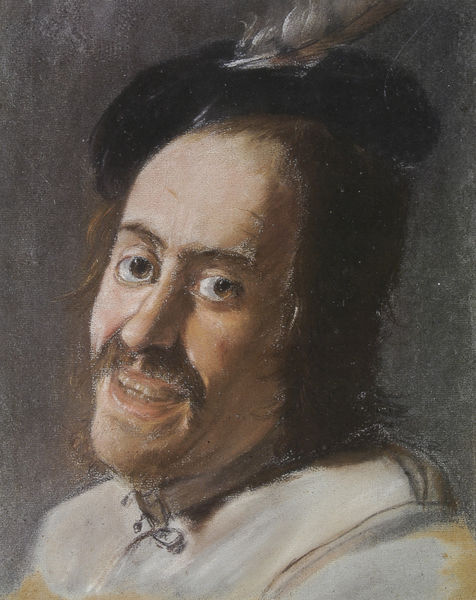
Titel: Le Violoniste
Künstler: Maurice Quentin de La Tour
Standort: Saint-Quentin
Institution: Musée Antoine Lécuyer
Schlagwörter: dunkel, feder, gemälde, haut, kopf, mann, schatten, umhang, weiß, aquarell, gelb, ocker, braun, grau, haar, hintergrund, hut, kreide, licht, lichter, mund, nase, orange, pastell, schwarz, stirn, zeichnung, blick, beige, malerei, schleife, bart, hemd, kappe, mütze, schnurrbart, augen, band, barock, gesicht, kleidung, kragen, lang, samt, ärmel, bildnis, hals, holland, portrait, porträt, öl, gewand, haare, mantel, schnur, augenbrauen, kinn, lippen, potrait, poträt, rosa, schulter, federhut, lächeln, wangen, studie, ausdruck, französisch, karikatur, schnäuzer, falte, schnurbart, reflexe, brauen, glanz, goya, kordel, schnauzer, selbstporträt, lachen, narr, spott, spanisch, kohle, zentralperspektive, groß, karrikatur, satire, hässlich, baskenmütze, schielen, schnautzer, strähne, grinsen, barett, gebiss, zähne, grimasse, halbprofil, geschnürt, freundlich, schief, rötel, neigung, verschluss, verrückt, grotesk, nett, bund, zahn, franz hals, pastellkreide, reflektionen, italienisch, gehöht, höhung, lachend, frans, gelächter, spanier, gemlde, frans hals, basedow, langes haar, scherz, irre, geneigter kopf, barret, bretone, großaugen, halslos, italienish, lcheln, lichter reflexe, schielt, #mund, #weiß, ##augen, braunäugig, frdrt, gfewand